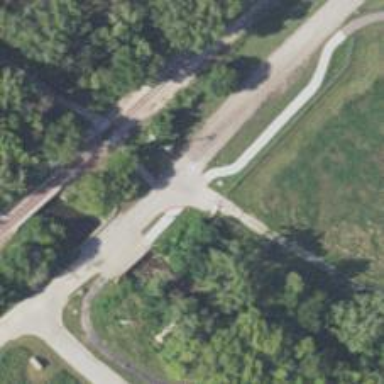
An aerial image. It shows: Unmarked crossing on cycleway.